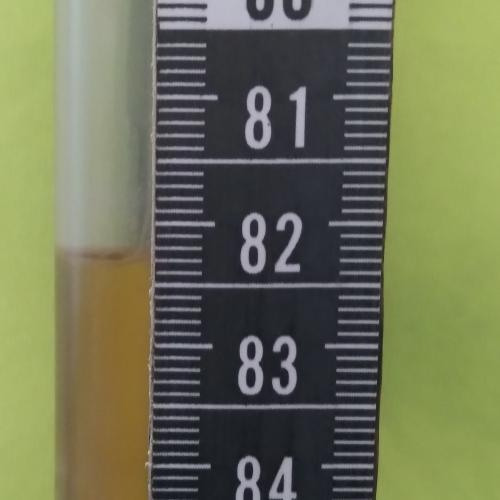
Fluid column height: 82.3 cm